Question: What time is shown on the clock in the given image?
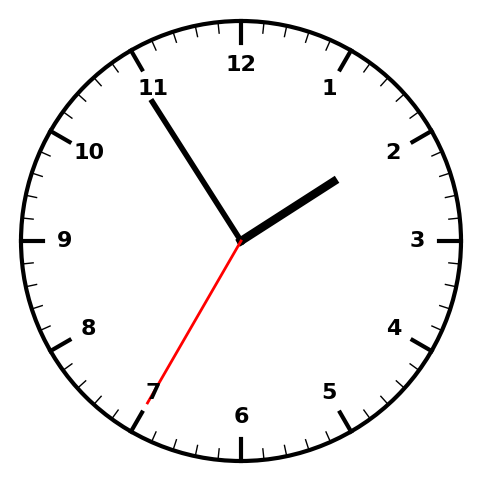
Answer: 01:54:35